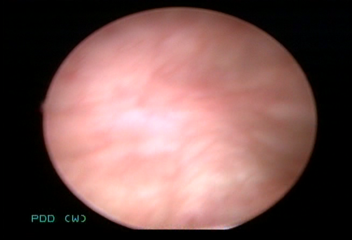
Modality: WLC
Class: Normal mucosa
Bladder cancer association: No